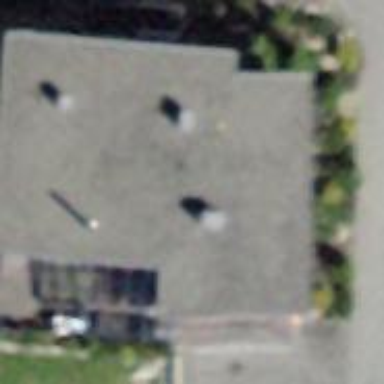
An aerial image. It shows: Detached building with flat roof.